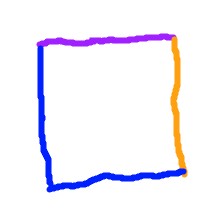
Shape: square